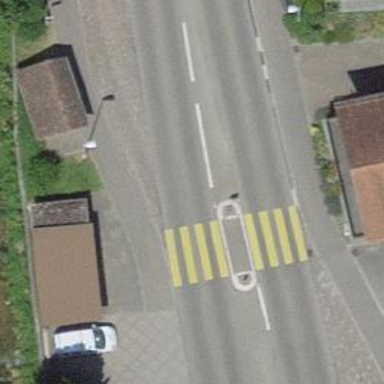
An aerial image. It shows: Uncontrolled zebra crossing with island. The crossing is marked with zebra stripes.